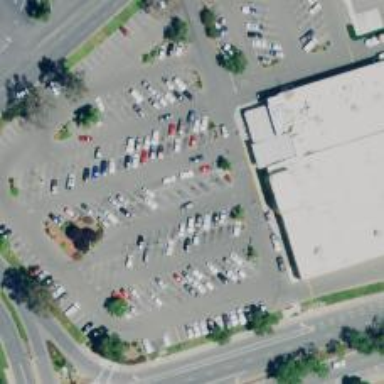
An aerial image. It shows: Parking space is available.